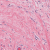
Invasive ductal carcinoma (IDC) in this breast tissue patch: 0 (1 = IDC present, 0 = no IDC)